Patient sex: M
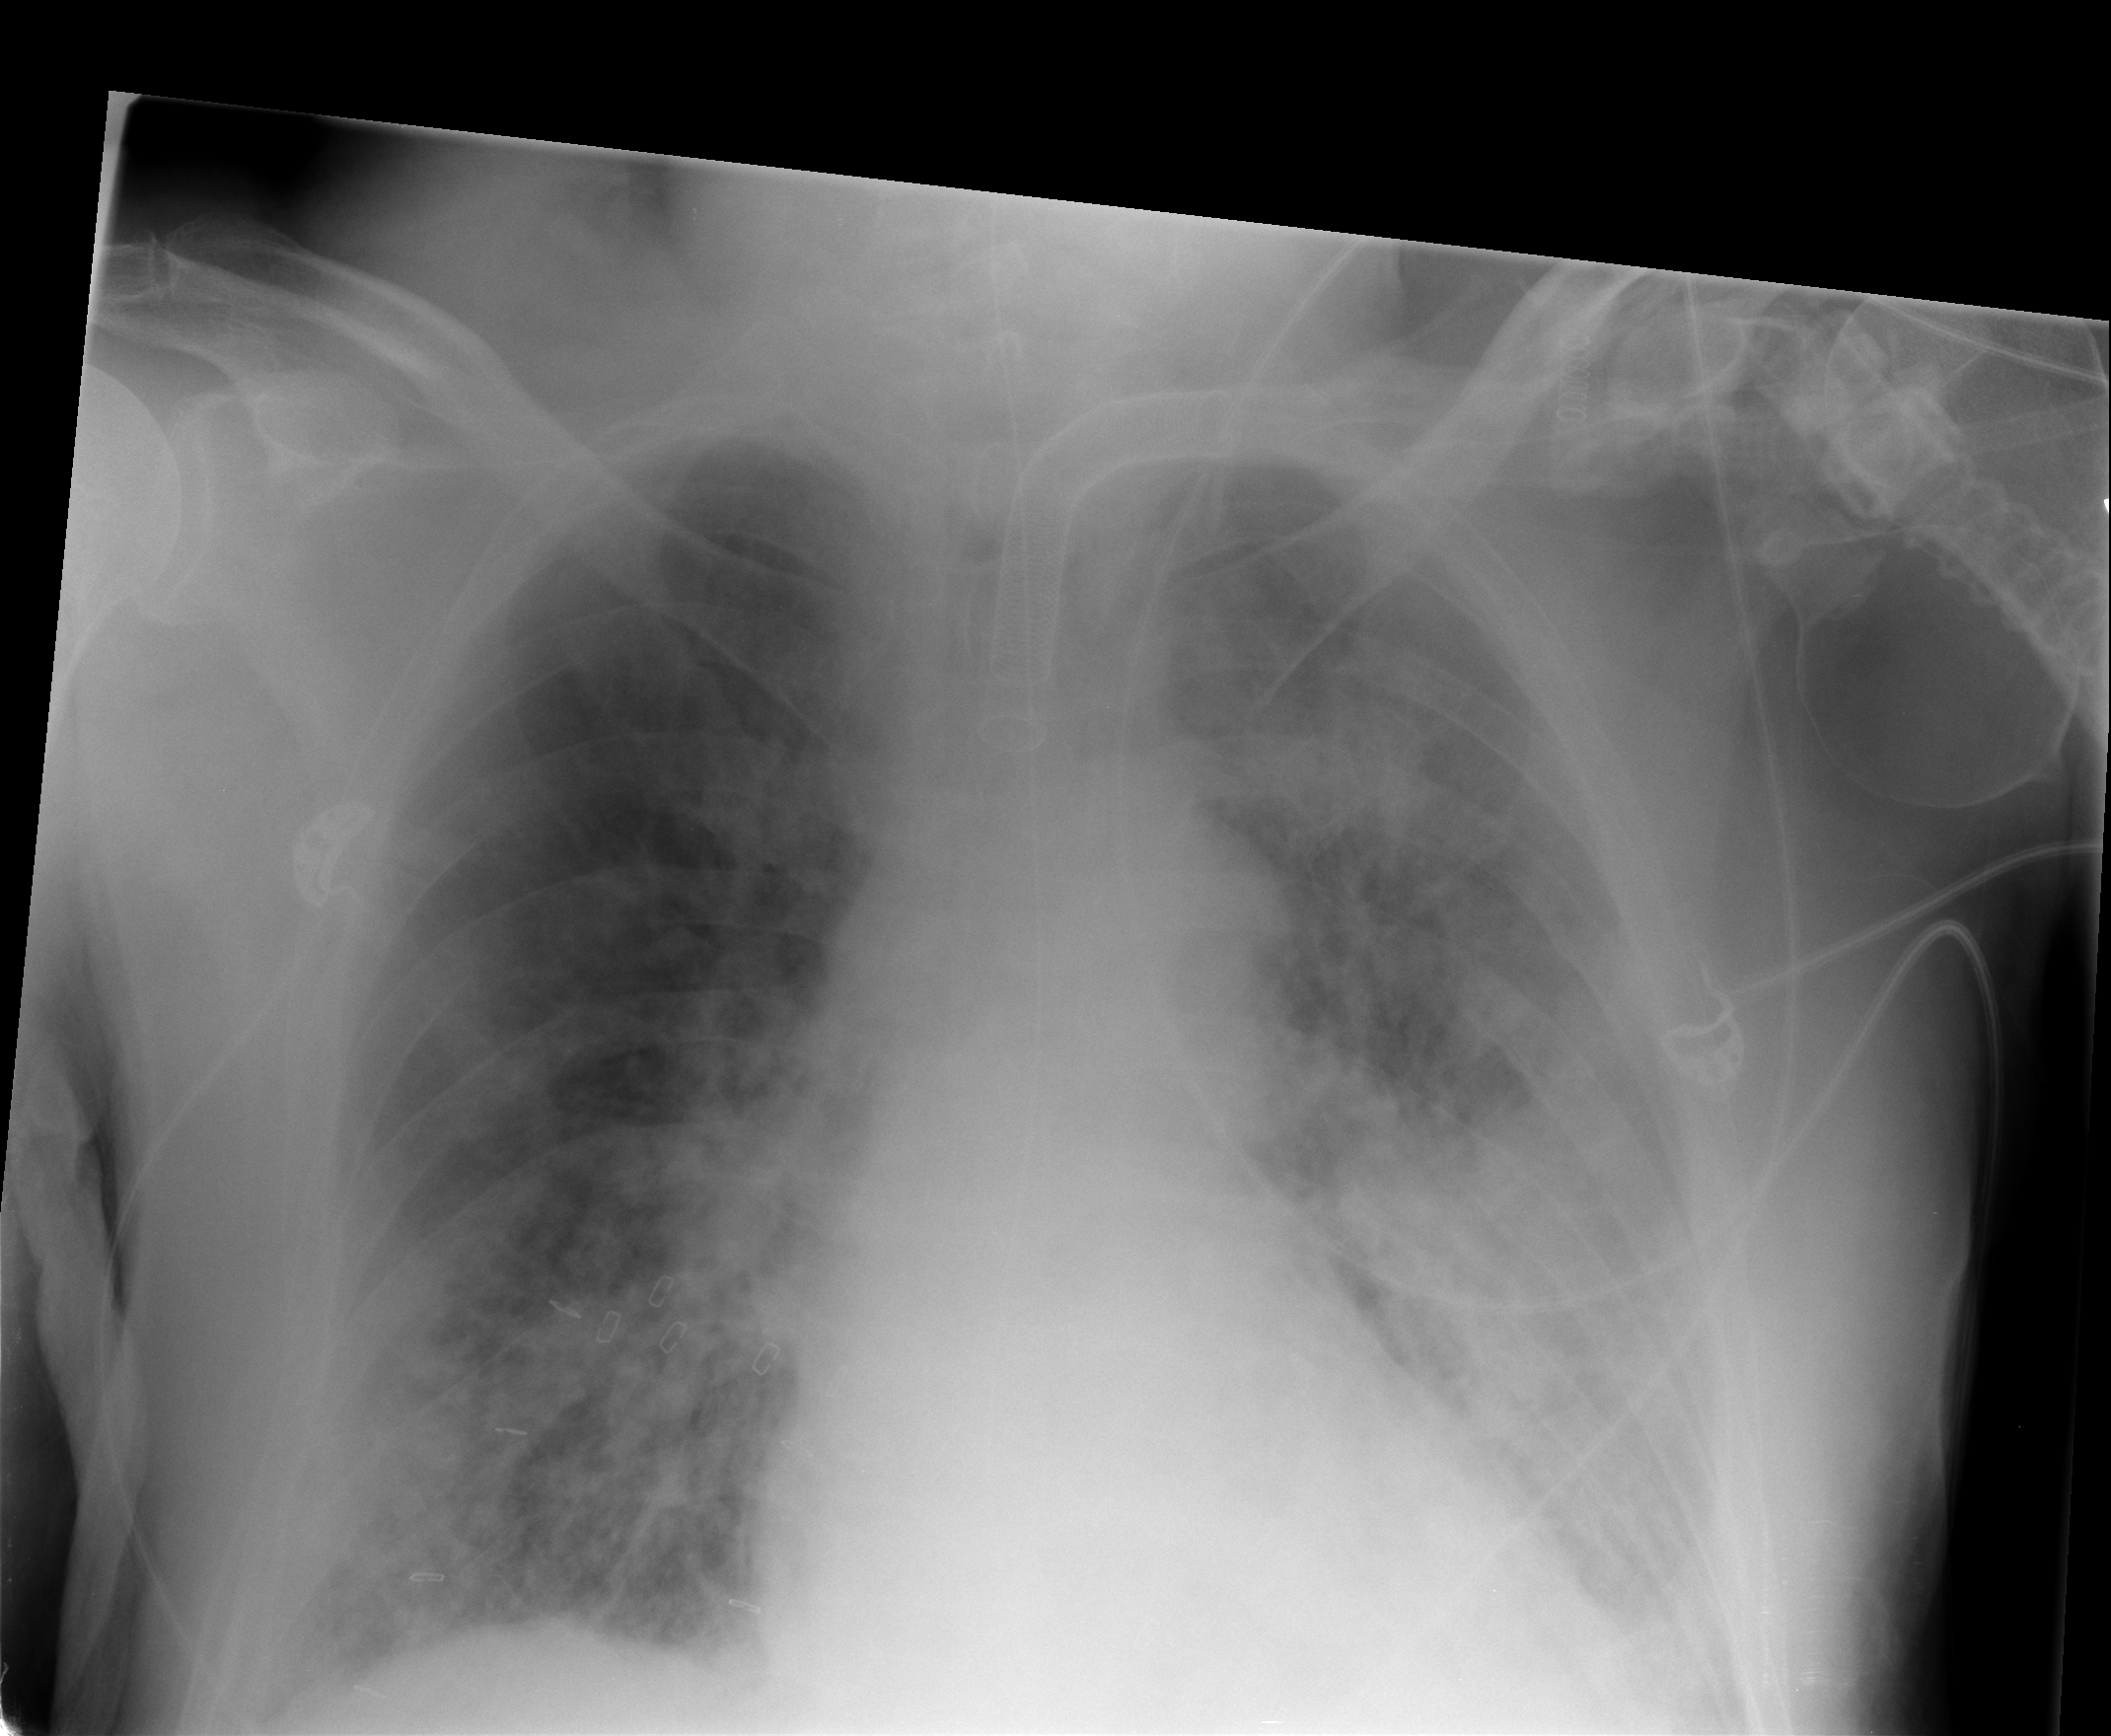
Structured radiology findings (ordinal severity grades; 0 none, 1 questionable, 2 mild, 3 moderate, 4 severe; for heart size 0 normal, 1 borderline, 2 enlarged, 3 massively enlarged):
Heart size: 0
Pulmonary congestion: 3
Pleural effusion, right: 2
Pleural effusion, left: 2
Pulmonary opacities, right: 2
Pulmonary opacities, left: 3
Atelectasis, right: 2
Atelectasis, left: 3